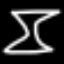
Label: hourglass